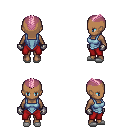
a pixel art fantasy rpg character, female body template, human, dark skin, blue vest, red pants, pink short mohawk hairstyle, metal gloves, white slippers, four views (front, back, left, right), 2x2 character sprite sheet, small pixel art, hard edges, no anti-aliasing